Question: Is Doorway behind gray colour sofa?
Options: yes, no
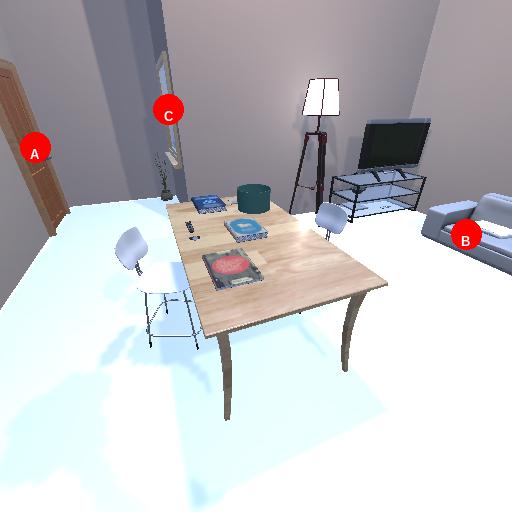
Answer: yes